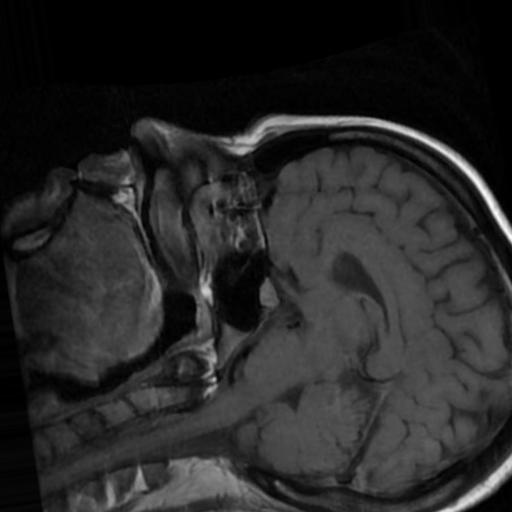
Label: brain_tumor